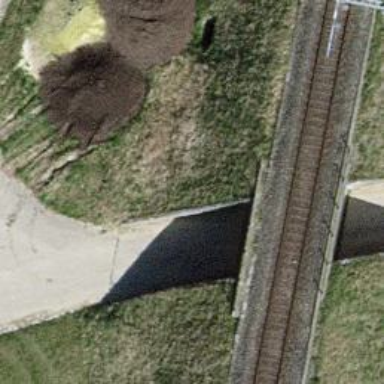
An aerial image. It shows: Track tunnel with grade1 tracktype.